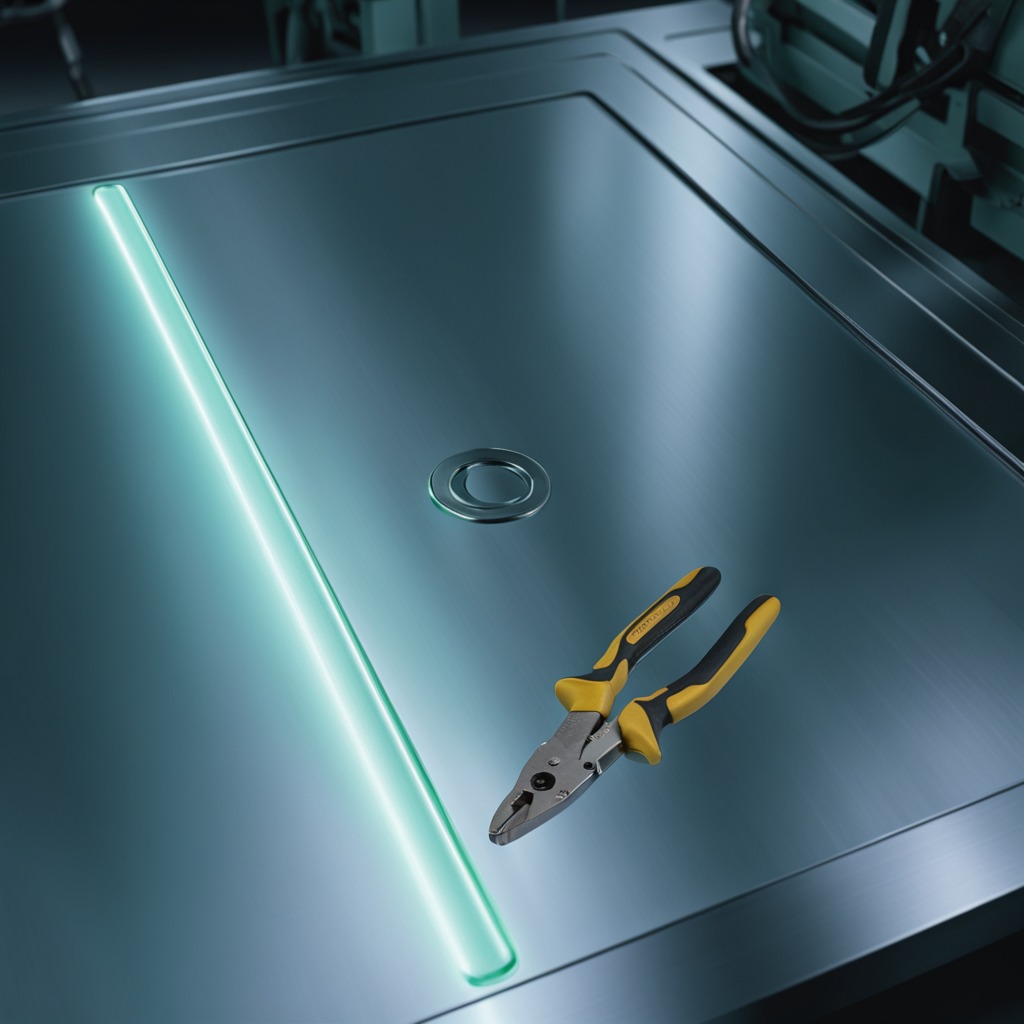
A plier is lying on the metal table in a machine shop under fluorescent lights.